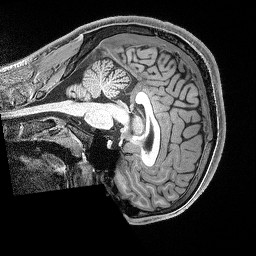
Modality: T1w
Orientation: sagittal
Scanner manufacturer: siemens
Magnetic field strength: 3 T
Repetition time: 2.5 s
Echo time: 0.0029 s